Question: I am trying to figure out how you use this shortcut, but I am having trouble.
What does it mean by "Ctrl K, l"?
I have tried various combinations but in vain.

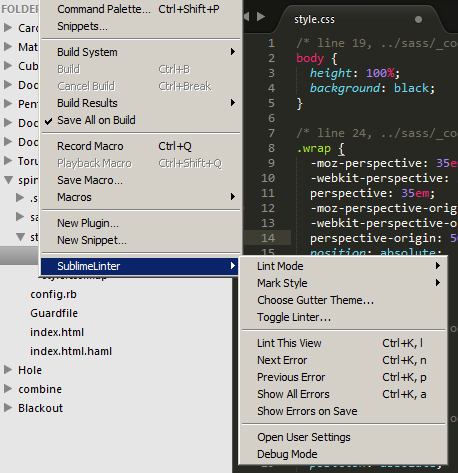
Answer: Here is the default config file: <URL>
And here is the string which creates this shortcut:
'''
{ "keys": ["ctrl+k", "l"], "command": "sublimelinter_lint" },
'''
That means you press + and then press . It's a sequence key bind that you're allowed to make in your custom keymap file as well.
Make sure to have released while pressing .
---
P.S. it's a small 'L' and not capital 'i'. How do I know? I copy pasted it to sublime text, selected and pressed +, +.
This is a default keymap: '{ "keys": ["ctrl+k", "ctrl+u"], "command": "upper_case" },'